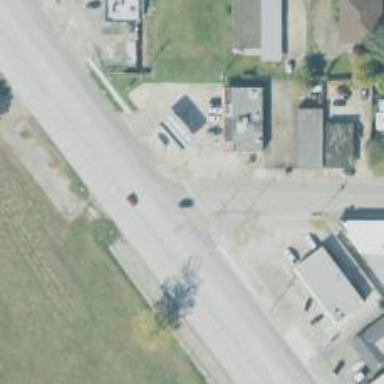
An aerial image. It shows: Road with stop sign.